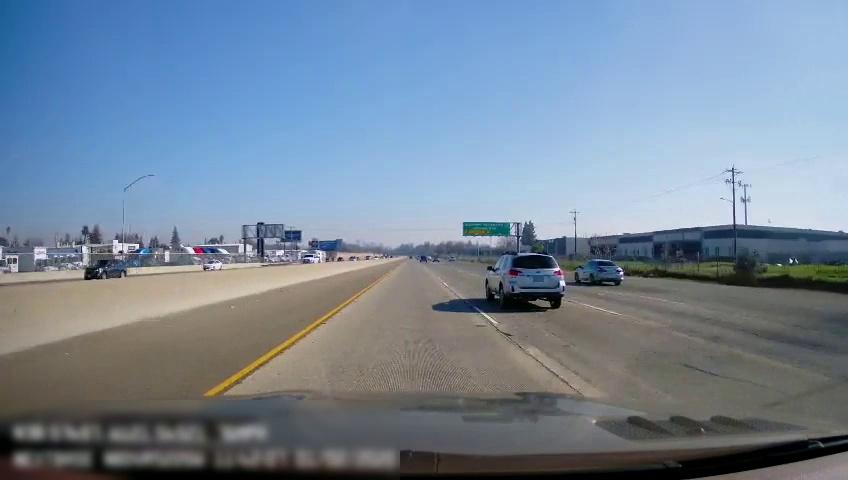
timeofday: Day
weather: Sunny
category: Drivable Space
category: Vehicles | Car
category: Vehicles | Truck
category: Vehicles | Car
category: Drivable Space
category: Vehicles | SUV
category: Vehicles | Car
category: Lanes | Current Lane
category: Lanes | Current Lane
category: Lanes | Current Lane
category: Lanes | Alternate Lane
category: Traffic | Signs
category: Traffic | Signs